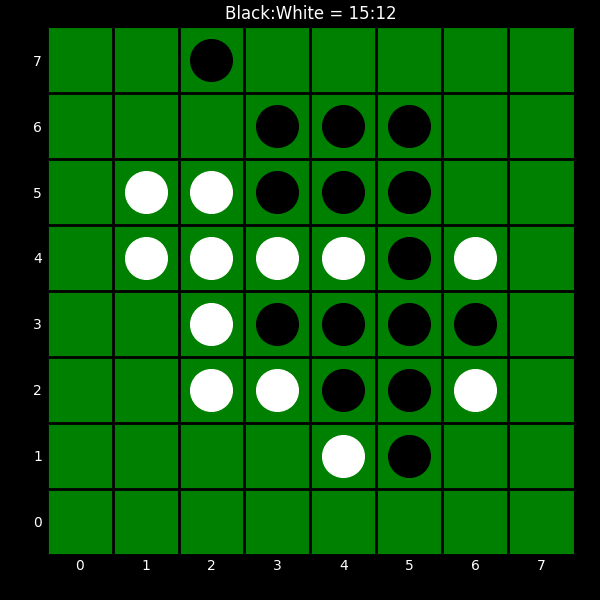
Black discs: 15
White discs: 12